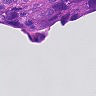
Metastatic tissue present: yes